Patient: sex M, age 46
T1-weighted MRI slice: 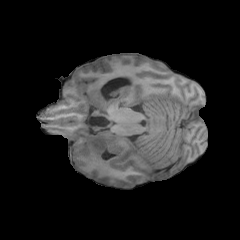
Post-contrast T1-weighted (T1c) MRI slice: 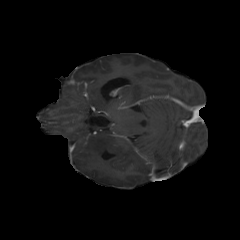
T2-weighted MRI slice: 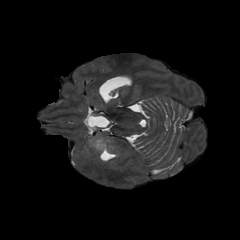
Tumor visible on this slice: no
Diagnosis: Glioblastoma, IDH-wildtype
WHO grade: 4